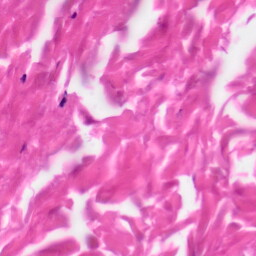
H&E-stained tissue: Skin